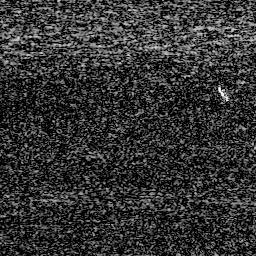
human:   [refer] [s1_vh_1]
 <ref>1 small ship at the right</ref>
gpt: <box>[[83, 30, 90, 39, 0]]</box>